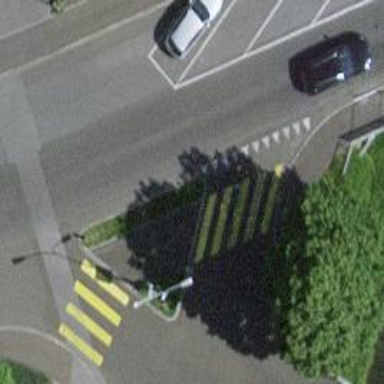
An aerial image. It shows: Uncontrolled zebra crossing with marked island on the road.